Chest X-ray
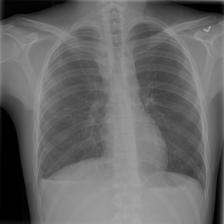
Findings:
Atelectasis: negative
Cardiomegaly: negative
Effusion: negative
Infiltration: negative
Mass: negative
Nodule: negative
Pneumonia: negative
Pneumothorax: positive
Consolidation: negative
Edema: negative
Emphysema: negative
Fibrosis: negative
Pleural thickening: negative
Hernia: negative